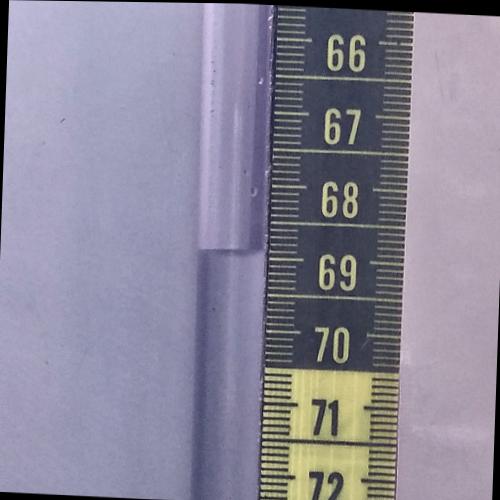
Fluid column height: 68.9 cm